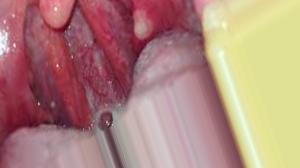
Condition: Mouth Ulcer